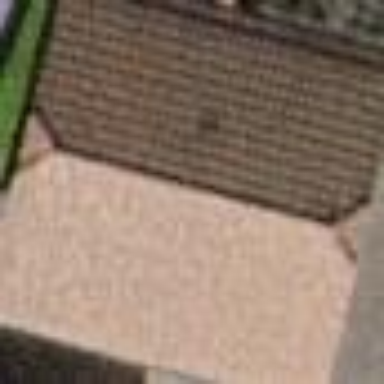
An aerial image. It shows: Garage.